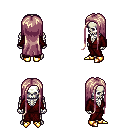
a pixel art fantasy rpg character, male body template, skeleton, red robe, red pants, white blonde extra-long hairstyle, gold boots, four views (front, back, left, right), 2x2 character sprite sheet, small pixel art, hard edges, no anti-aliasing